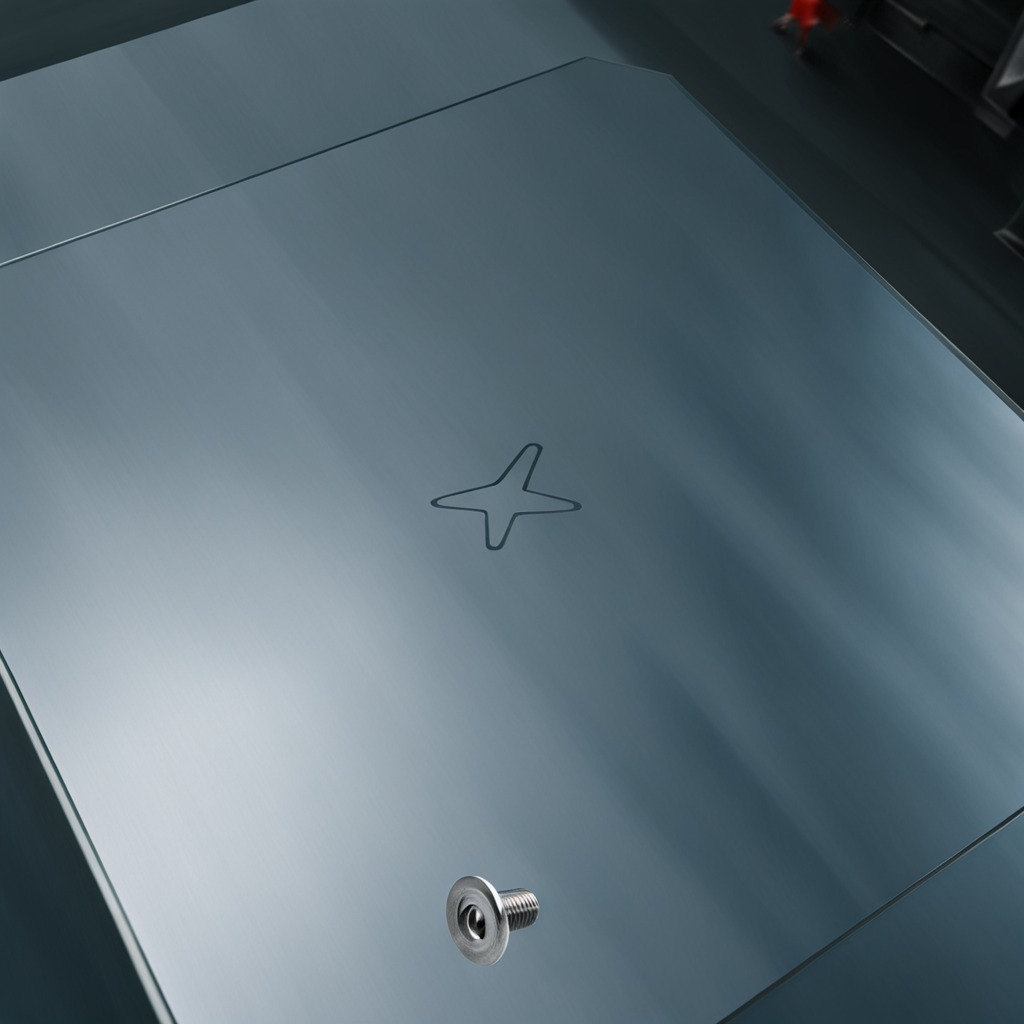
A metal screw is lying on a toolbox surface in an airplane hangar workshop.